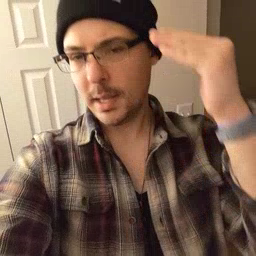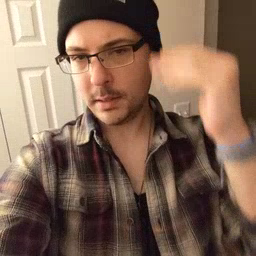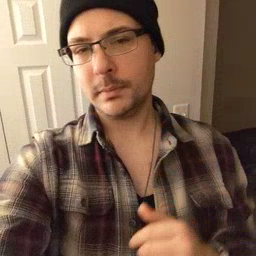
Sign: head